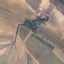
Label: PermanentCrop